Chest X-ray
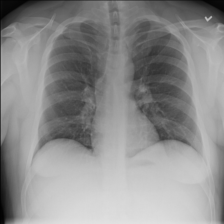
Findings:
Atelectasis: negative
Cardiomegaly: negative
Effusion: negative
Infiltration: negative
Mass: negative
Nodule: negative
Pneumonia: negative
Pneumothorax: negative
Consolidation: negative
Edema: negative
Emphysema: negative
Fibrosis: negative
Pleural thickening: negative
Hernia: negative